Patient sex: F
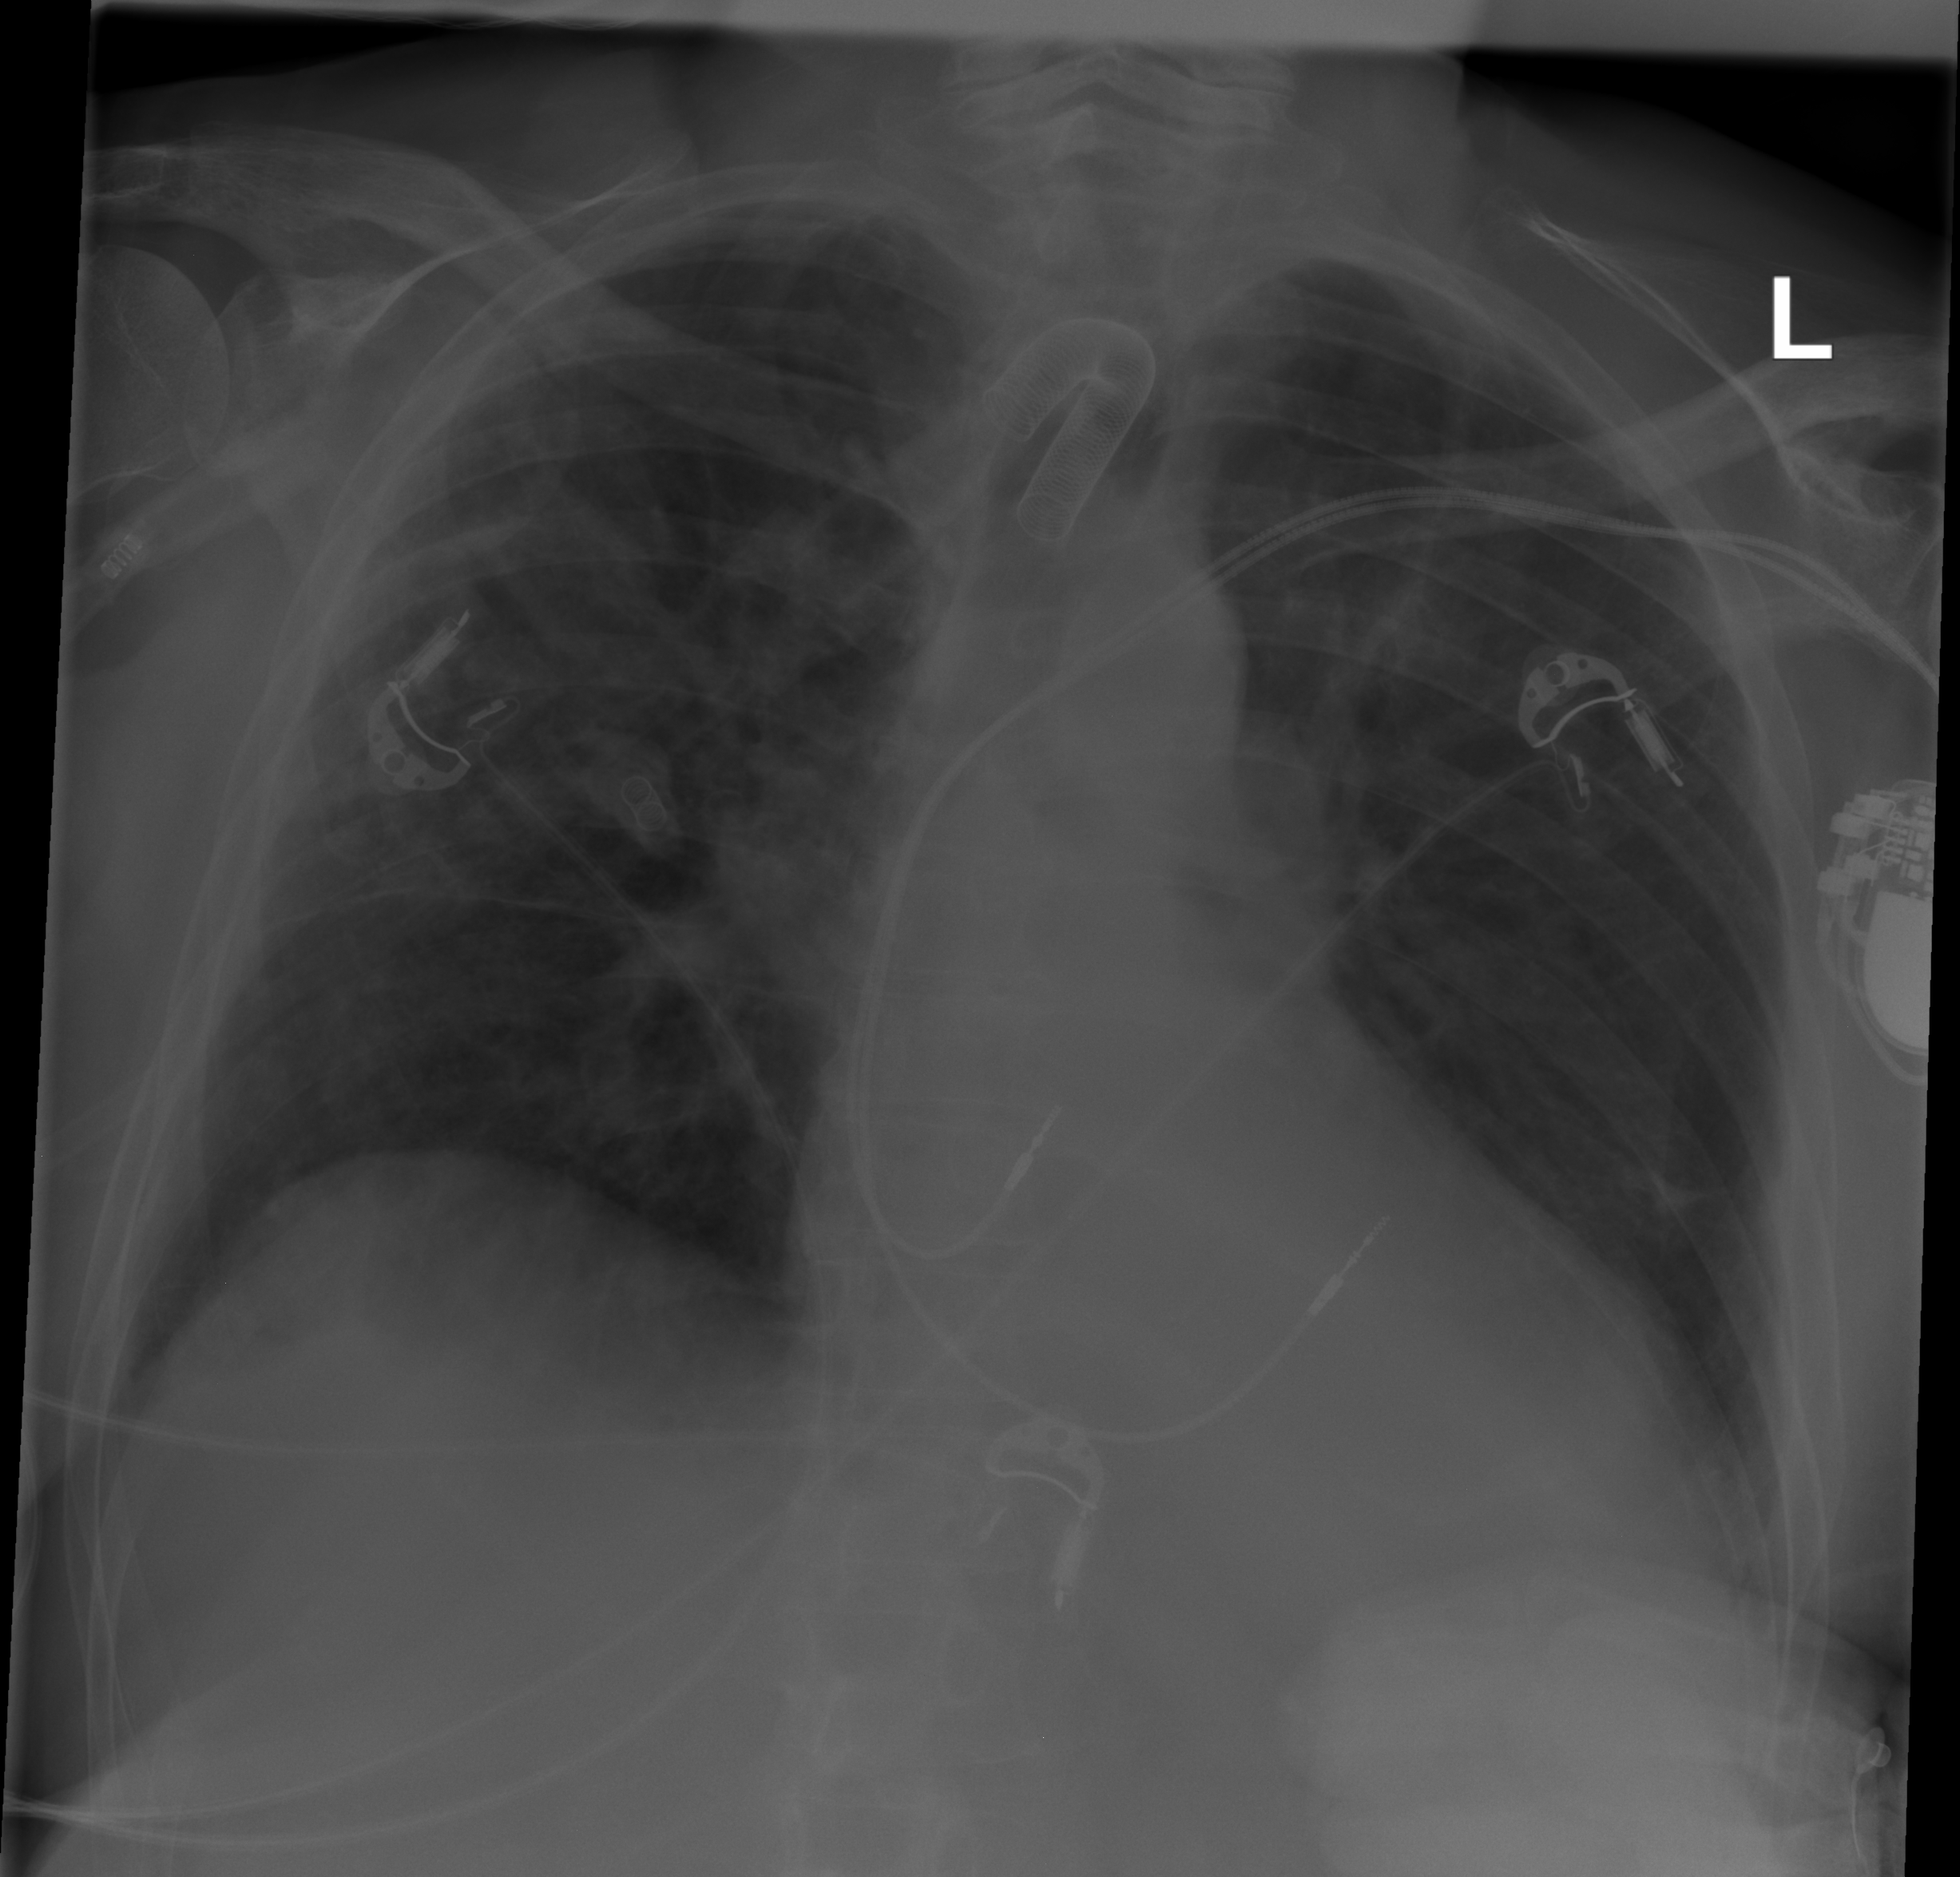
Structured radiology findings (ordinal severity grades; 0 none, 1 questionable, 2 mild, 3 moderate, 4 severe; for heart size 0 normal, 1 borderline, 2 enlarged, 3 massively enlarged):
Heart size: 1
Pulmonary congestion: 2
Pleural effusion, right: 2
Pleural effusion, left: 2
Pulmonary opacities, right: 2
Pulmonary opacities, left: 2
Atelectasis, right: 2
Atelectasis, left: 2